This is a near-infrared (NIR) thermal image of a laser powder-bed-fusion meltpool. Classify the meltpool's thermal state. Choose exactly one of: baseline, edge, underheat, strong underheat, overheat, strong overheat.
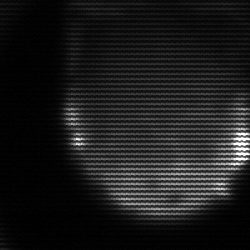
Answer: edge